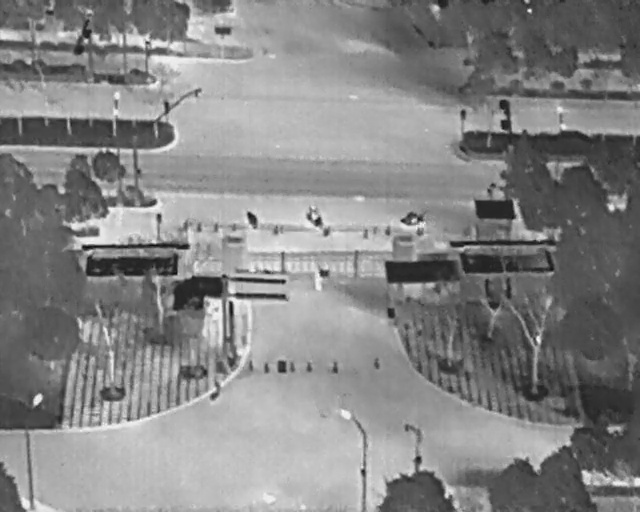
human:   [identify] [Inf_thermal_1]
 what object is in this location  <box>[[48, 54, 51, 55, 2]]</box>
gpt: <ref>1 medium person at the center</ref>